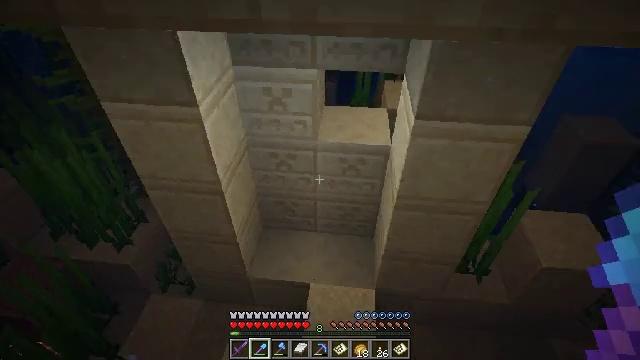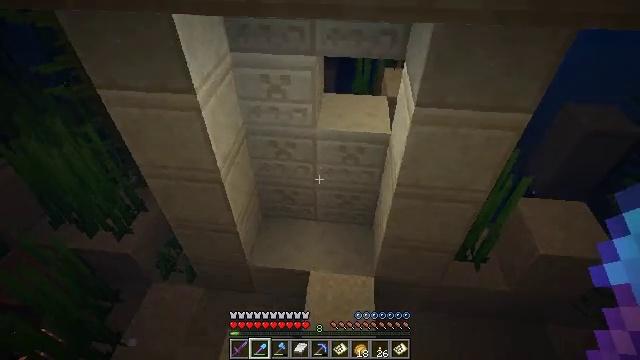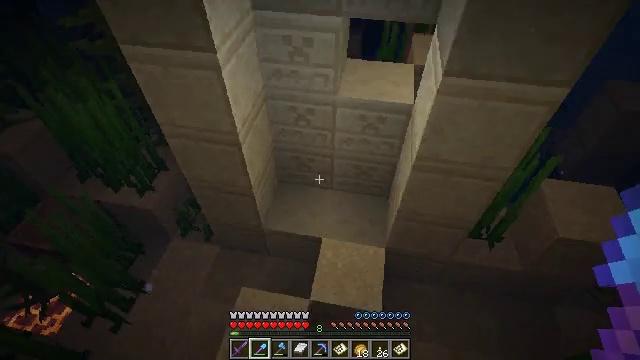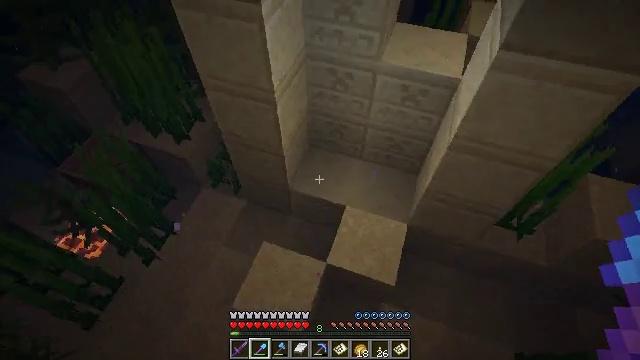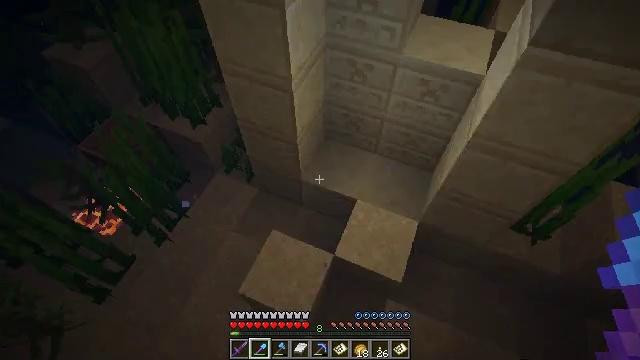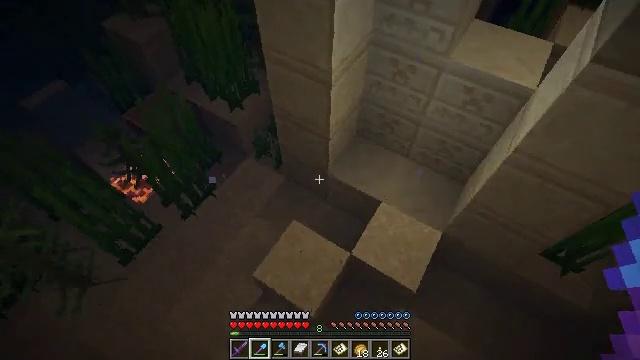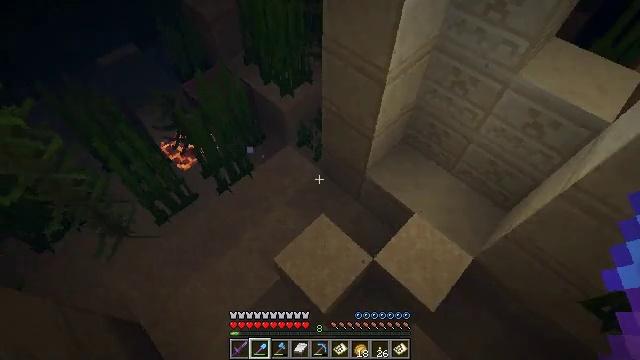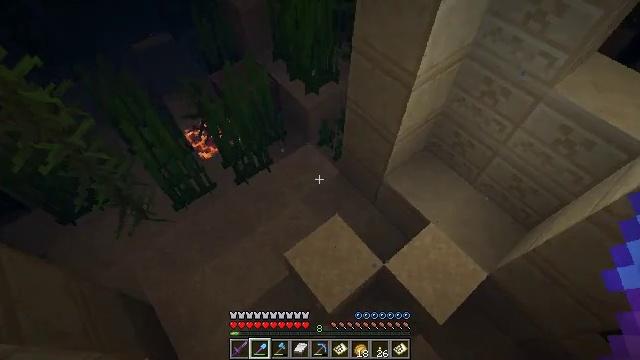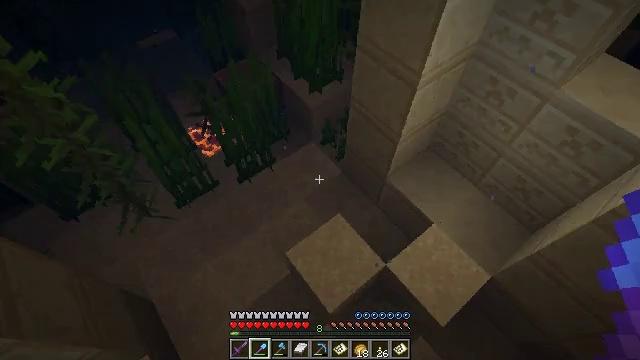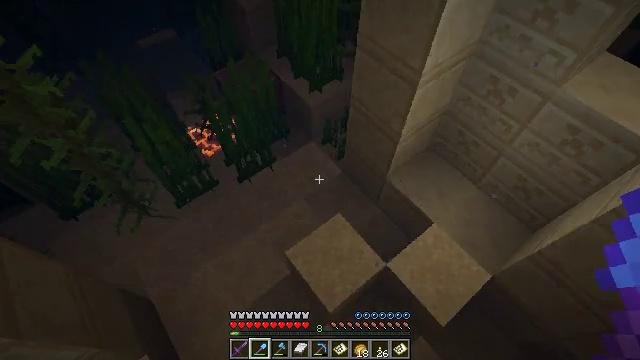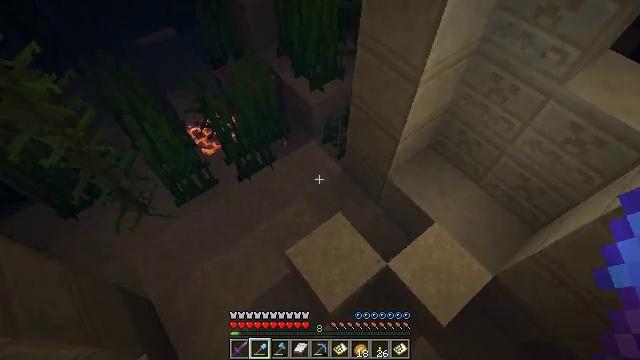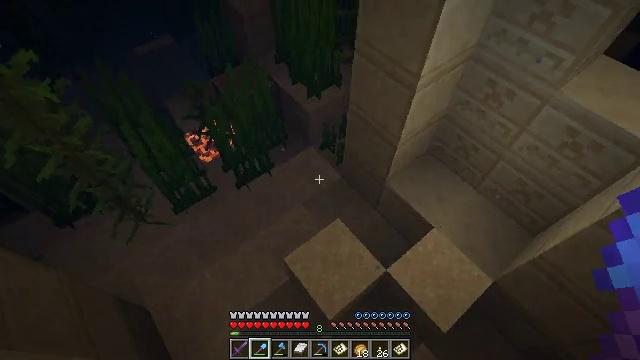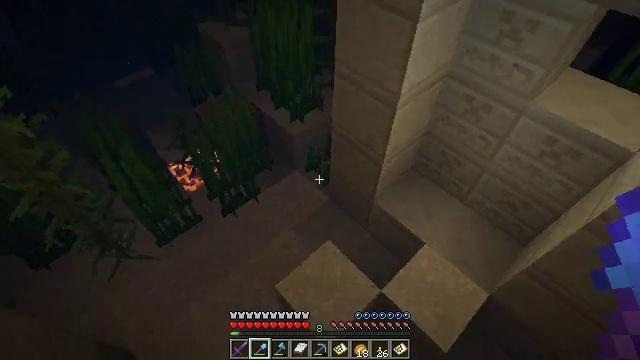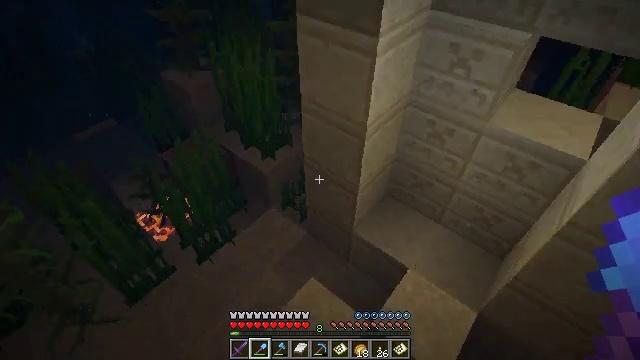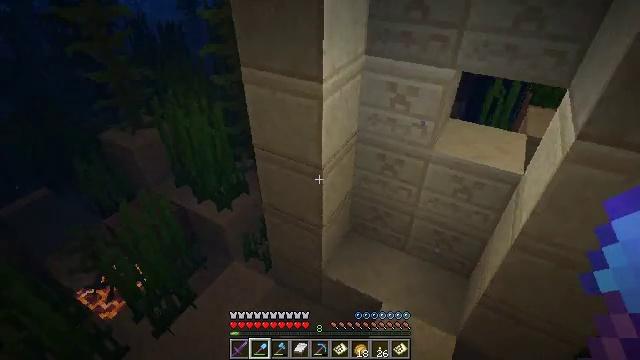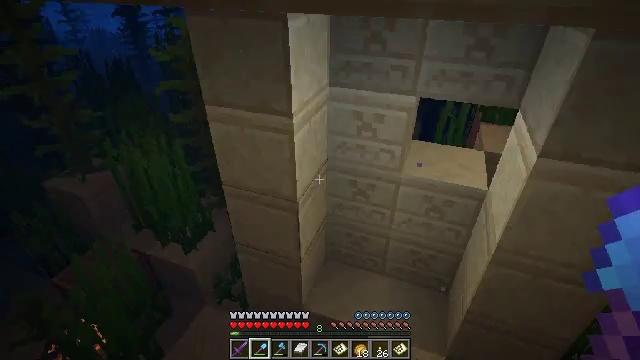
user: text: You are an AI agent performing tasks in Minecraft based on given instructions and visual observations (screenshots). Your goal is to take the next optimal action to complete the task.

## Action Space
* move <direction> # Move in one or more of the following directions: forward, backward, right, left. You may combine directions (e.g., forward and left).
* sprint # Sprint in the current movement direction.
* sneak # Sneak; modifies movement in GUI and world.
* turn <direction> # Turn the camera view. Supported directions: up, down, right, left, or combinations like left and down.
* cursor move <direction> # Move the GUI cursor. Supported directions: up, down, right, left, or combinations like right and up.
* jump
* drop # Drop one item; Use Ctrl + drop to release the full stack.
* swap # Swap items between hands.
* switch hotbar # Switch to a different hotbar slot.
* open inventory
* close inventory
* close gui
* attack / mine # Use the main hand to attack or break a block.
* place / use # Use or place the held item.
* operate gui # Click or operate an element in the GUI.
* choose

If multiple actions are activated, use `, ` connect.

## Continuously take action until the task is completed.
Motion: motion action
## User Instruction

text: Collect kelp plant from the sea.
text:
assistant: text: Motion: turn down
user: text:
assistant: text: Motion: turn left and down
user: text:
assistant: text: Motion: turn left and down
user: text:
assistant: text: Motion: turn left and down
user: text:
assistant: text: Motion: turn left
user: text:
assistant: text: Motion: turn left
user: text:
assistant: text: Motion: turn left
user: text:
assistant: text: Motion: no_op
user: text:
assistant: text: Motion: no_op
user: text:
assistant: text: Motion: no_op
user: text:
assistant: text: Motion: turn up
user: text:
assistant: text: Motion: turn right and up
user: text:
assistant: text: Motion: move forward and move left, turn right and up
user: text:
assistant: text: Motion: move forward and move left, turn right and up, jump
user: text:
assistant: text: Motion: move forward and move left, turn right and up, jump
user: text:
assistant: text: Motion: move forward and move left, turn right and up, jump
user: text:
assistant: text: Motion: move forward and move left, turn right and up, jump
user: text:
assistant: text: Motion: move forward and move left, jump
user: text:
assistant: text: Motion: move forward and move left
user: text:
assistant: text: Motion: move left
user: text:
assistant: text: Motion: move left
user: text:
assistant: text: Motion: move left
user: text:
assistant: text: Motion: move left, turn left
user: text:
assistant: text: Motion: move left, turn left
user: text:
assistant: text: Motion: move left, turn left
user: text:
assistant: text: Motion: move left, turn left
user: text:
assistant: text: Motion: move left, turn left
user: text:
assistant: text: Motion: move left, turn left
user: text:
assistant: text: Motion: move left
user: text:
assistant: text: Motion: move forward and move left